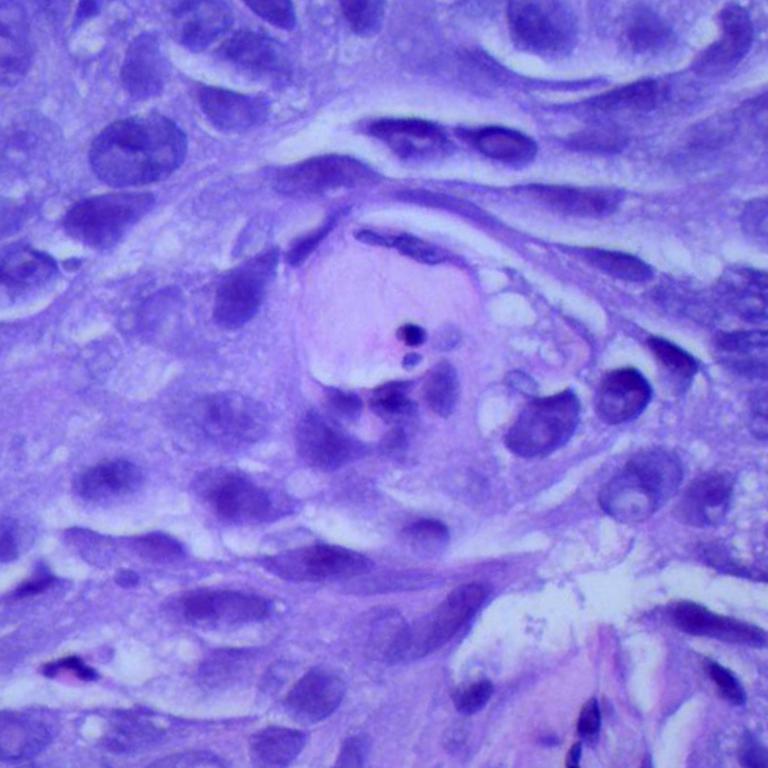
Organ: lung
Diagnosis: squamous carcinomas